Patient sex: M
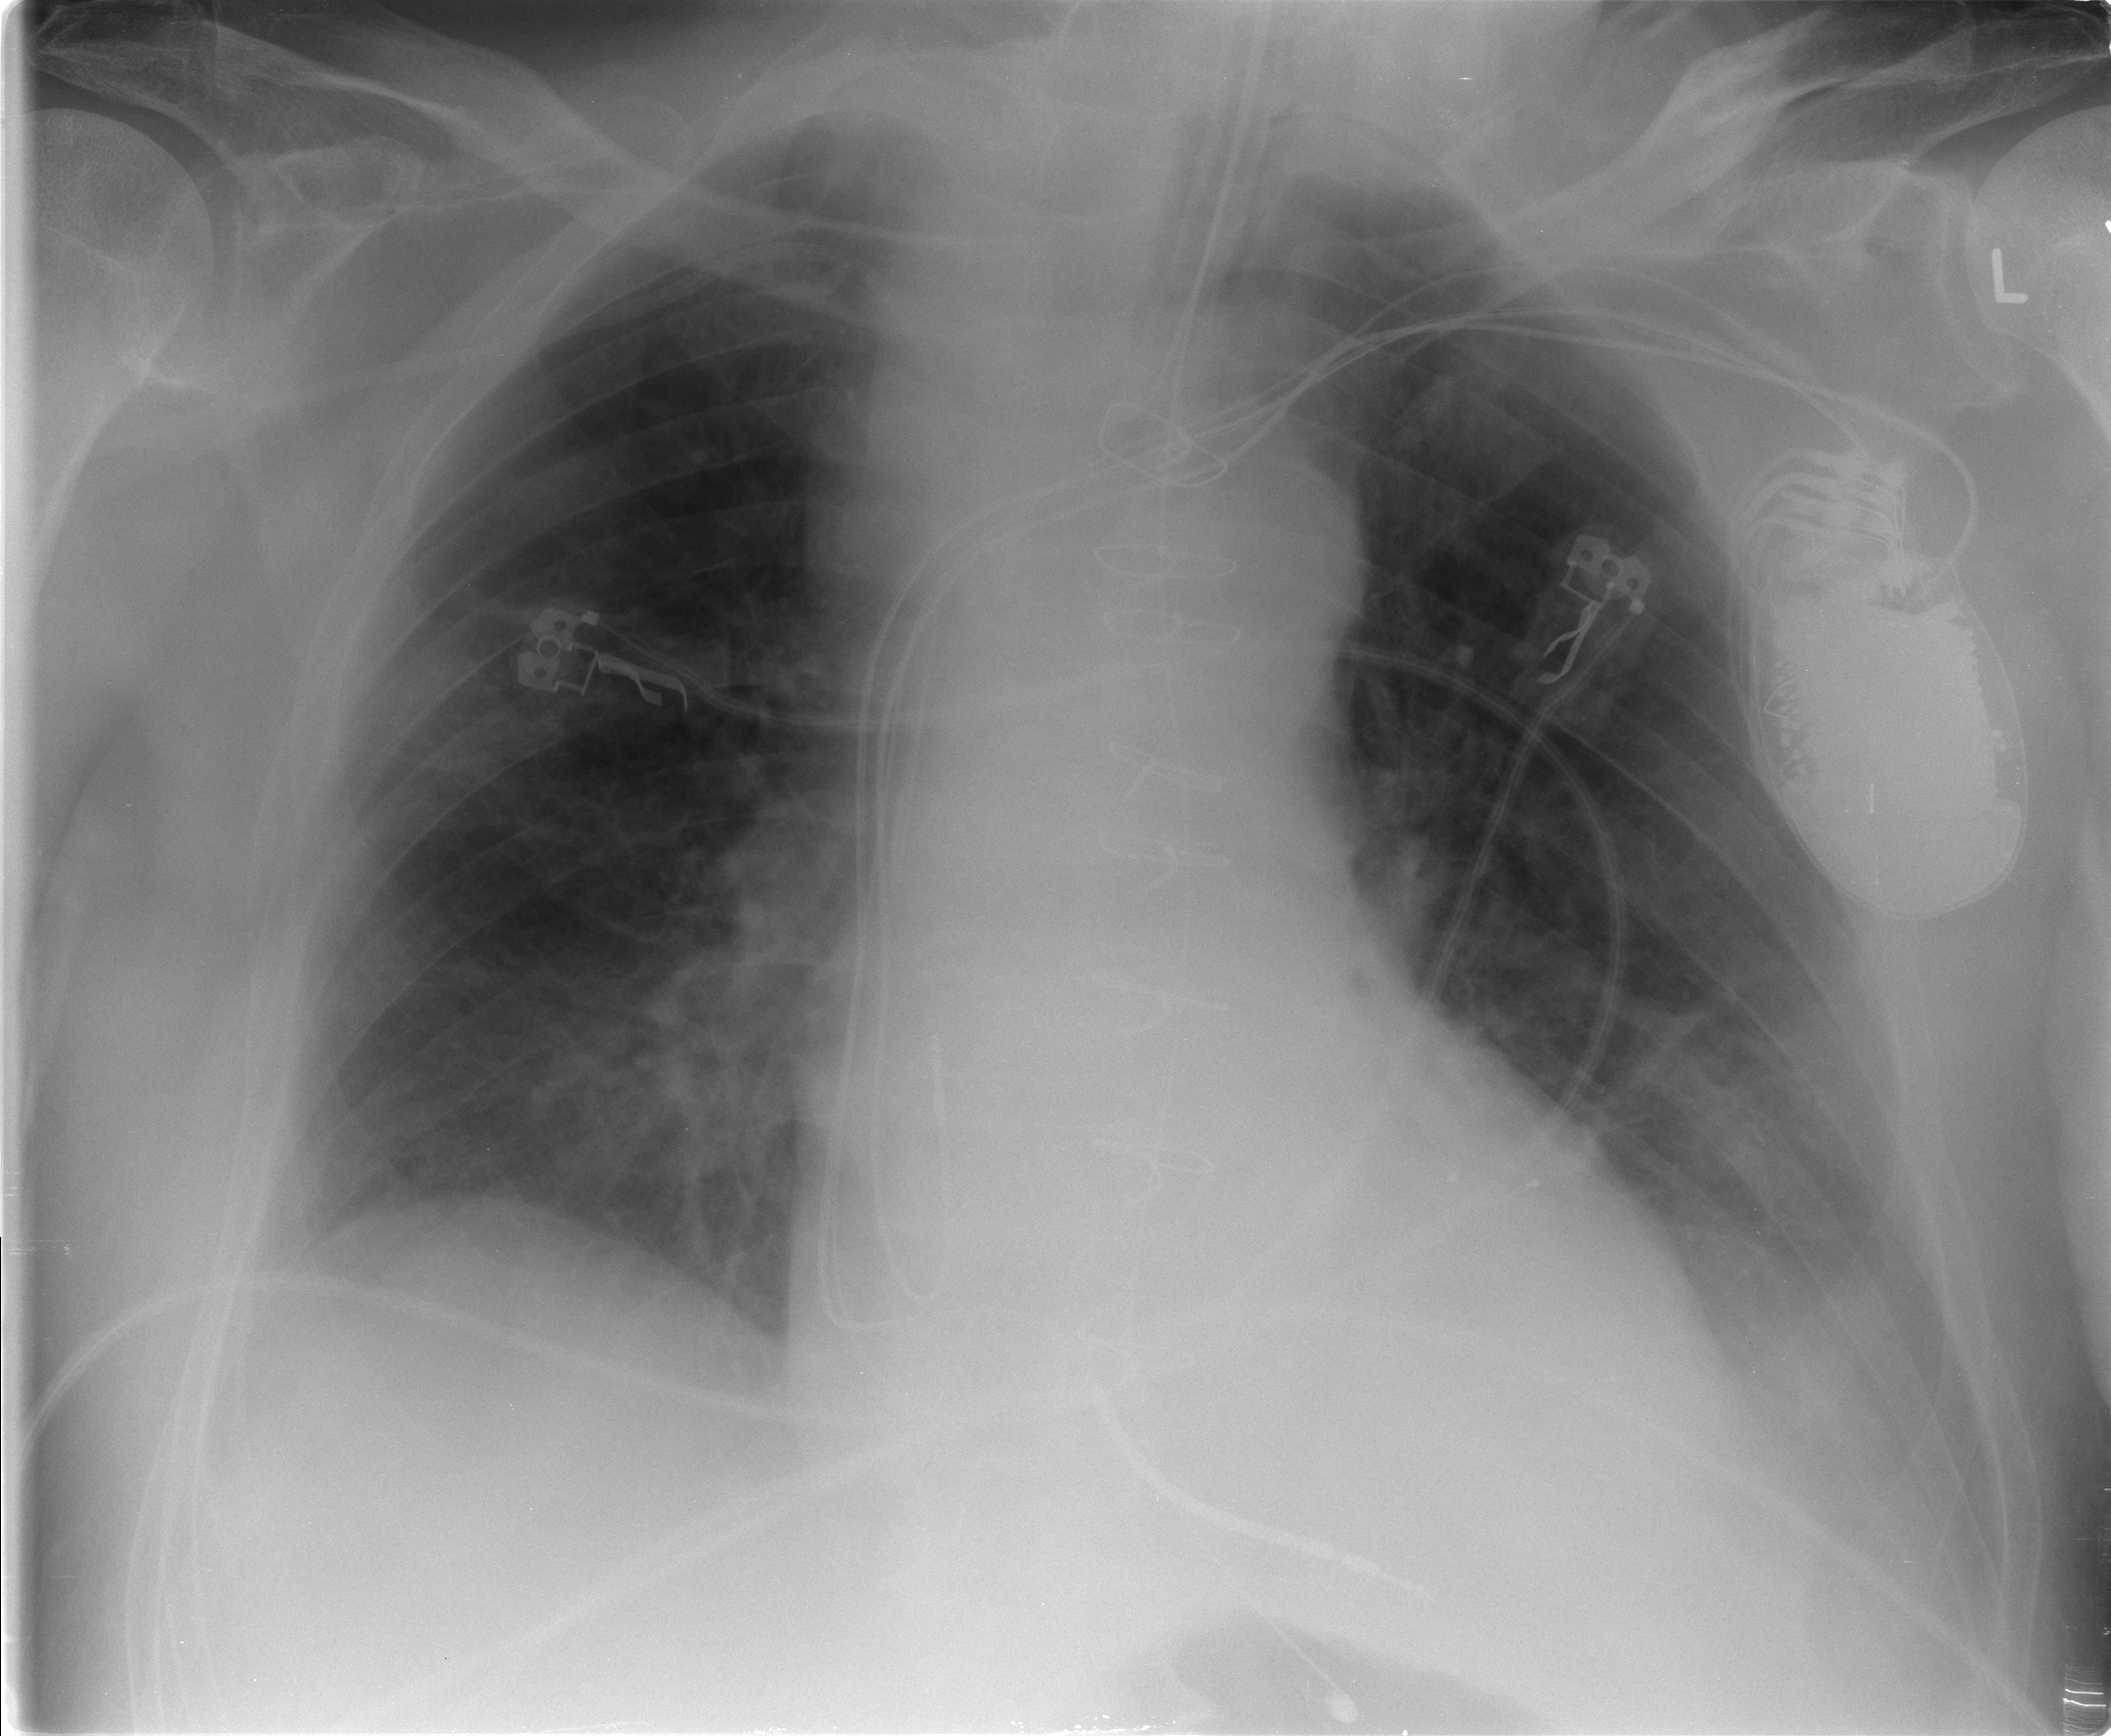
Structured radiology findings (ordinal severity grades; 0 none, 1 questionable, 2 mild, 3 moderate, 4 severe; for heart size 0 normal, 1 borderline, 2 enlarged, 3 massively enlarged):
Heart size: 2
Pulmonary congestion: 1
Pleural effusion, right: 0
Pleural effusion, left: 2
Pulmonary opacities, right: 0
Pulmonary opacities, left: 0
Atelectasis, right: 0
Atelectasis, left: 2